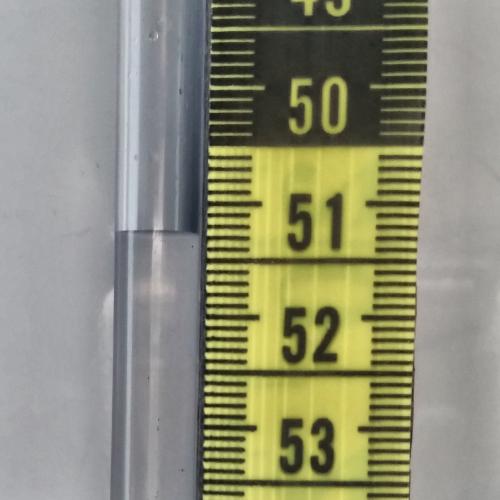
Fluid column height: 51.3 cm